Question: I have a dataframe in Pandas that I would like to decile on a specific column and then get the means for each of these deciles.
Here is the data set:

I am looking to decile the res column and maintain the ticker column as well as the rest of the data inegrity and the get the mean across each of the deciles.
I was attempting to use 'pd.qcut(beta.res,10)' but could not reorganize the data using the results from that.
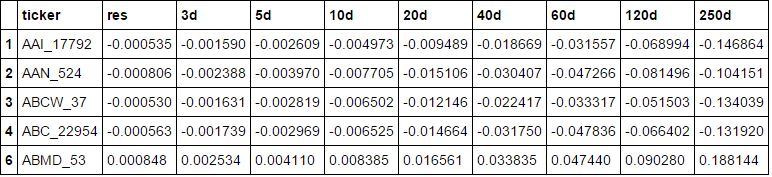
Answer: IIUC, you can use the fact that <URL> returns something that you can use for 'groupby', so it would simply be something like:
'''
df.groupby(pd.qcut(beta.res,10)).mean()
'''